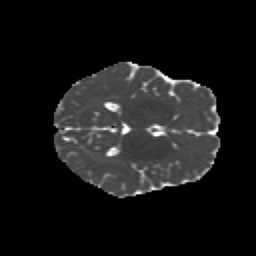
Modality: MD
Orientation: axial
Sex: female
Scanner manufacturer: siemens
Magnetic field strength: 3 T
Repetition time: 5 s
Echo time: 0.071 s